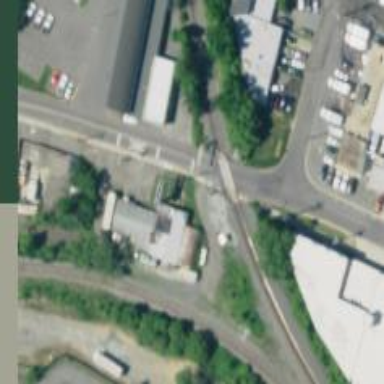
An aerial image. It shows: Railway crossing.